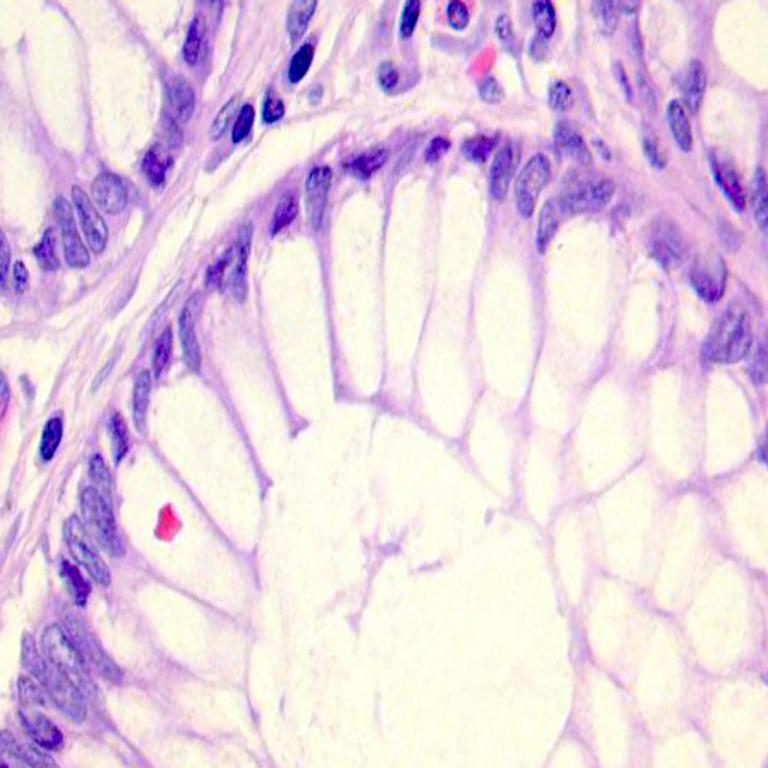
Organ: colon
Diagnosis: benign